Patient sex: M
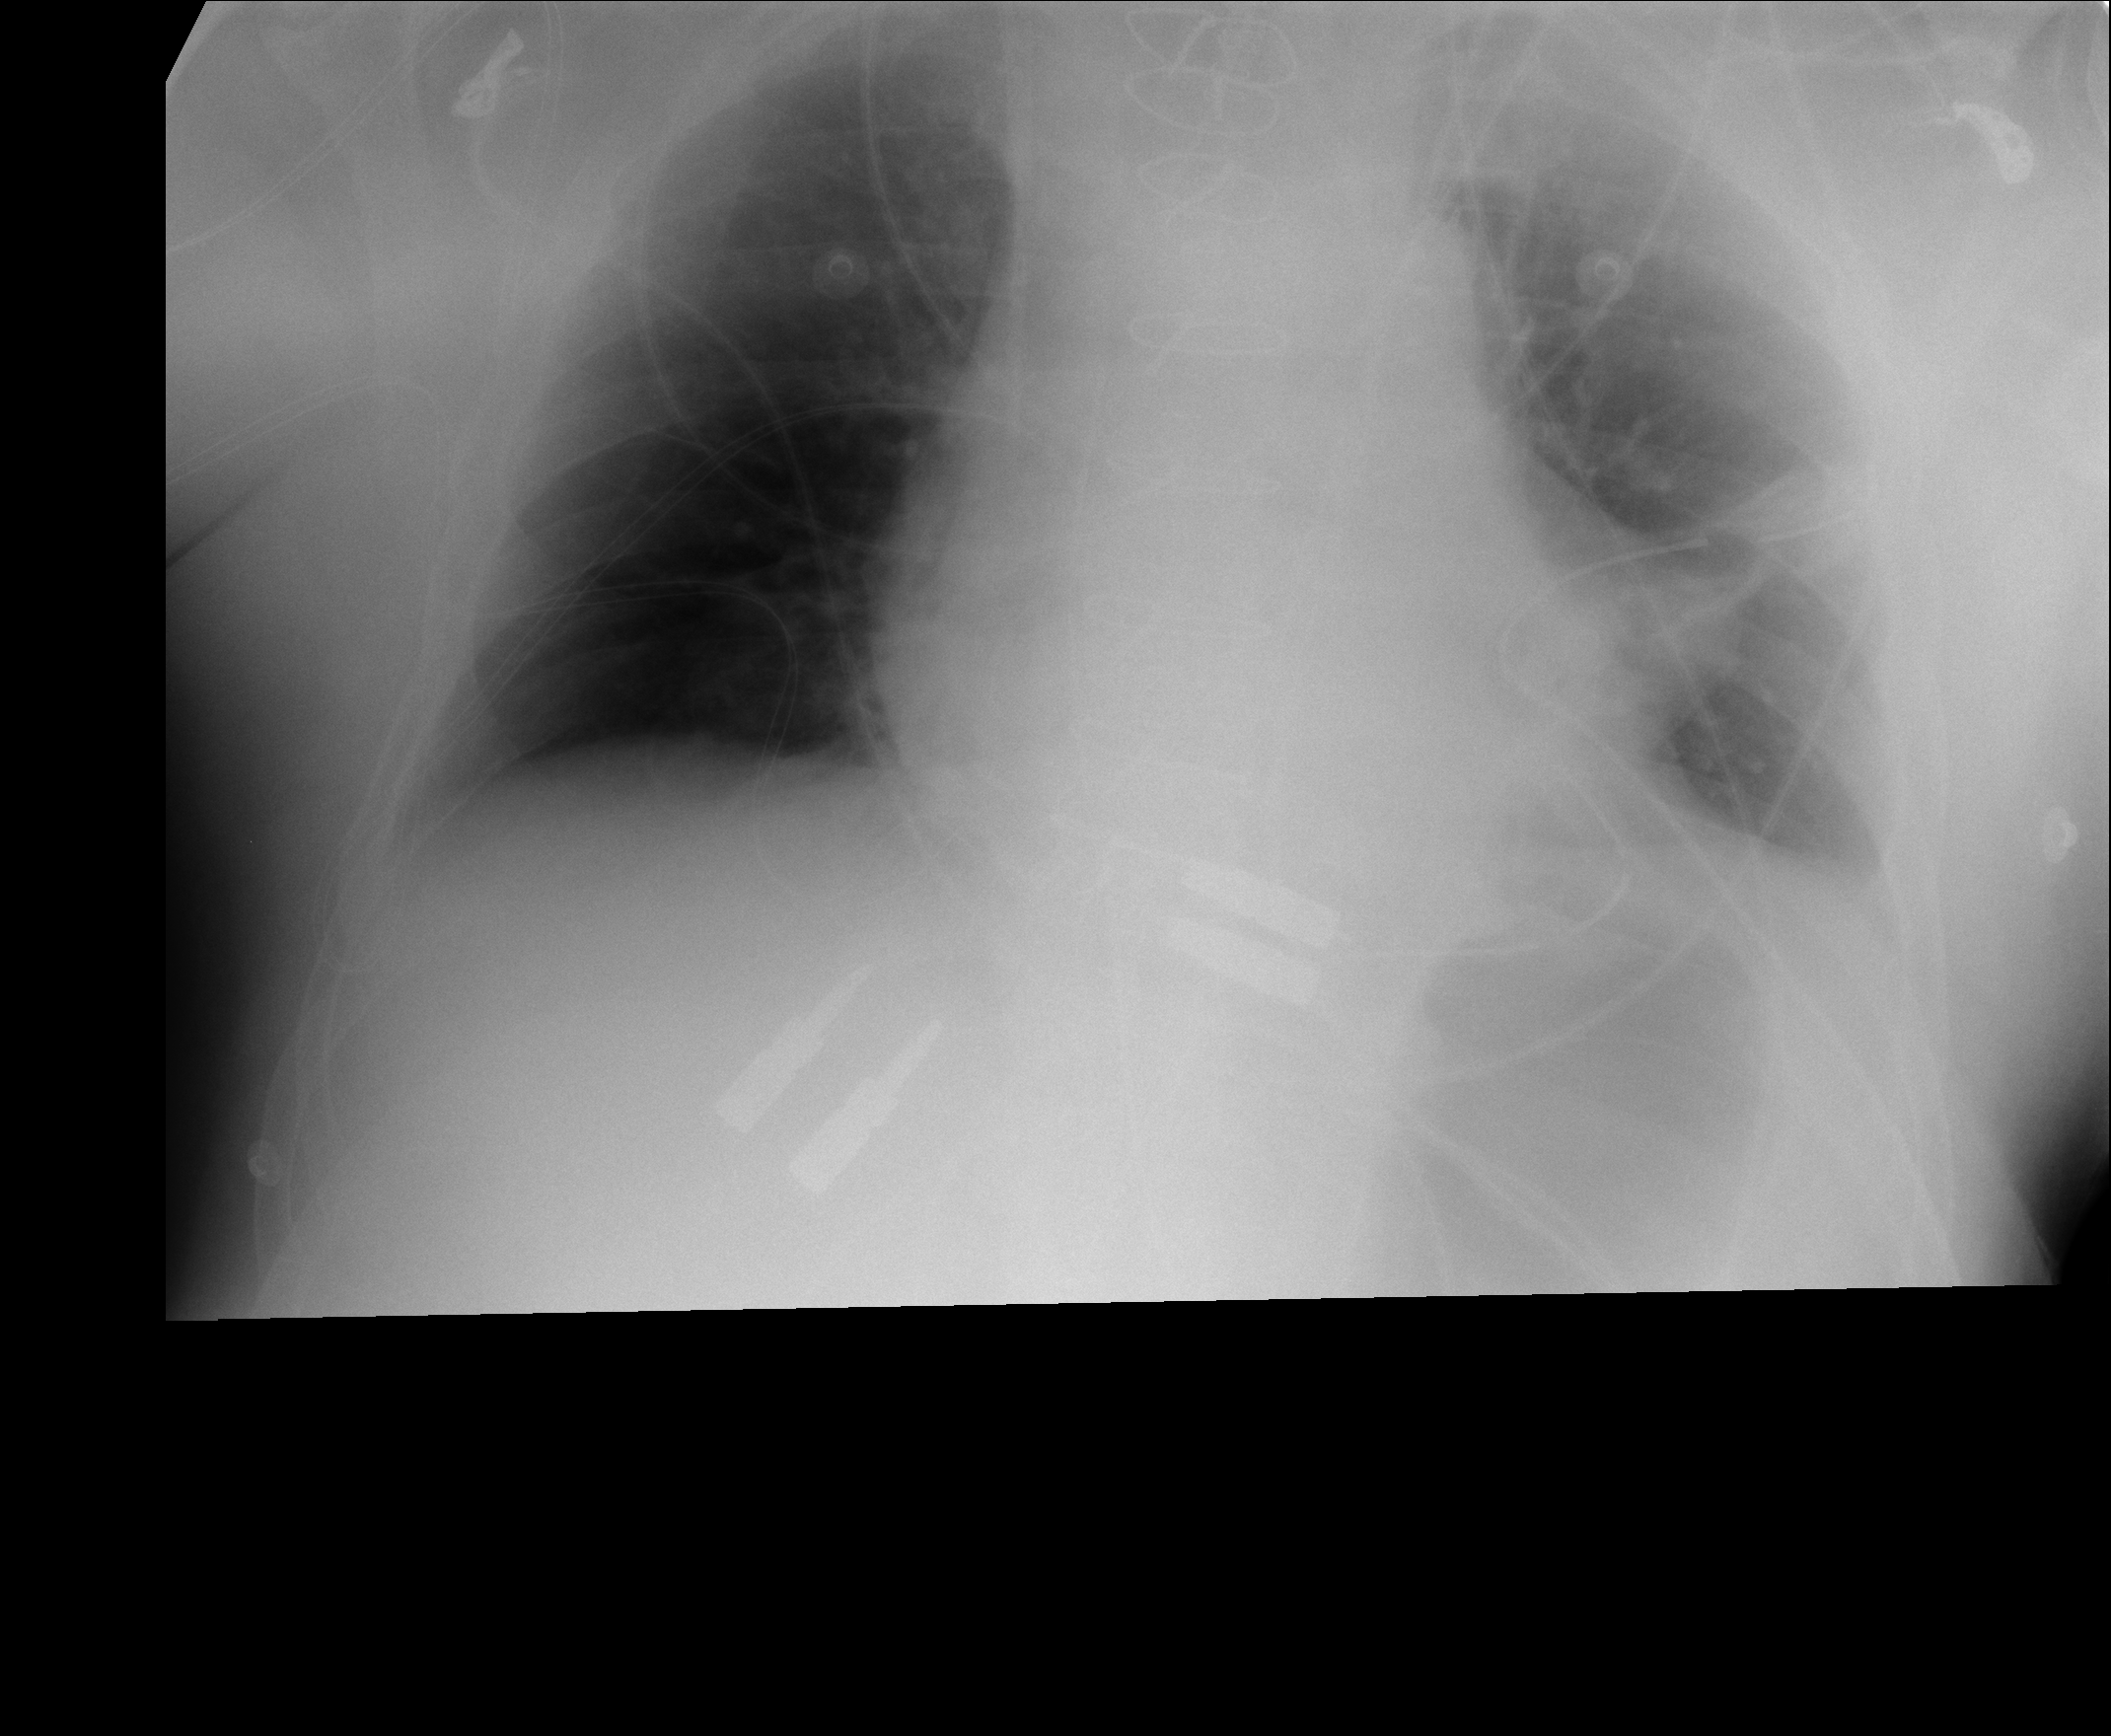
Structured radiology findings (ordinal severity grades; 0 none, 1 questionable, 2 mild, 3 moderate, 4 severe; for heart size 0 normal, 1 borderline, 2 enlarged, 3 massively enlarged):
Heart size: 0
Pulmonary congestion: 0
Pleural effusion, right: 0
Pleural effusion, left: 1
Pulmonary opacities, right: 0
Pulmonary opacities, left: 0
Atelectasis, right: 0
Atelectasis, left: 2